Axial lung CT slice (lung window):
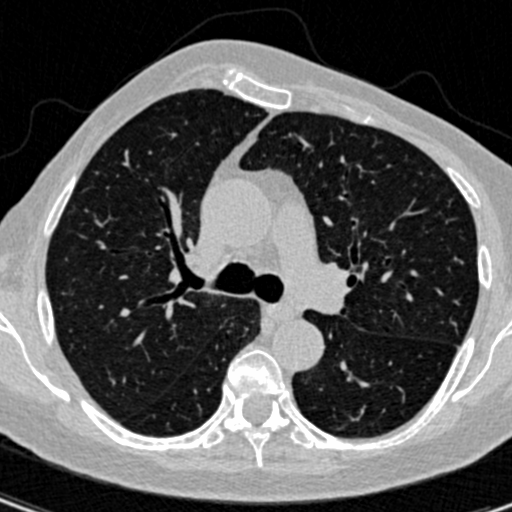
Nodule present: no